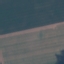
Land use / land cover class: AnnualCrop